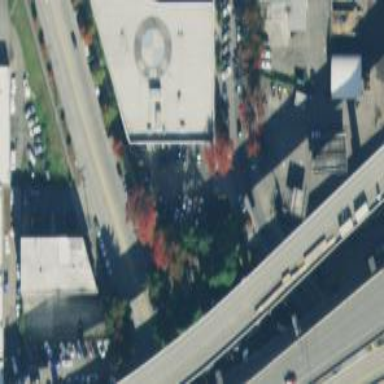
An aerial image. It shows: Car shop building.